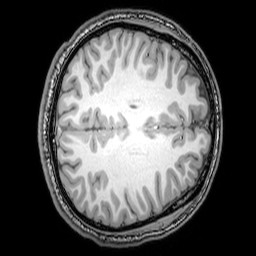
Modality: T1w
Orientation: axial
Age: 22
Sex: male
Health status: healthy
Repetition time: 0.081 s
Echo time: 0.037 s